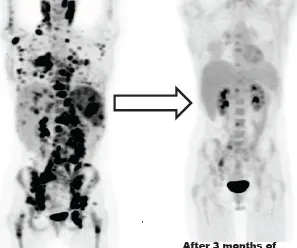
FDG PET/CT scans showing metabolic response to therapy. Response in the 26 year old female with classic Hodgkin's lymphoma with sirolimus and vorinostat after 6 lines of therapy. Pre-treatment scans show extensive lymphoma. Scans after 3 cycles of therapy show an exceptional response and decreased SUV activity.
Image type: radiology (pet)